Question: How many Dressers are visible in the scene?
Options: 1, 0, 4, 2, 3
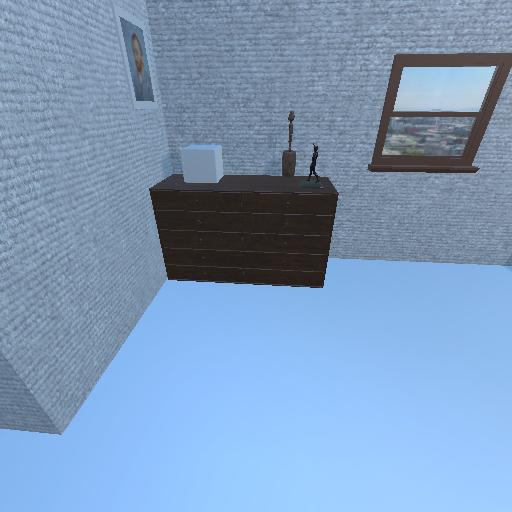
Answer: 1